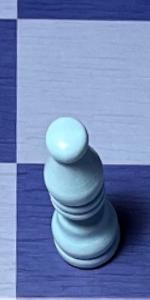
Label: Bishop_White